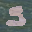
Label: 5